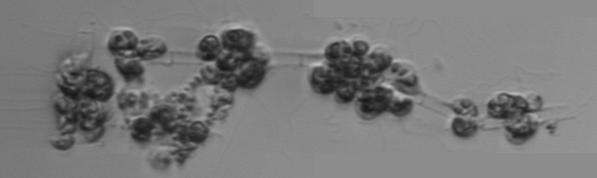
Label: Leptocylindrus_mediterraneus